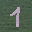
Label: 1